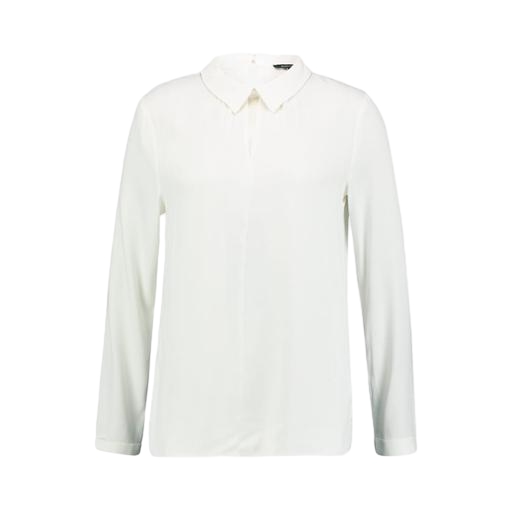
off white collared shirt, white women's georgette blouse, white long sleeved buttoned shirt, white background